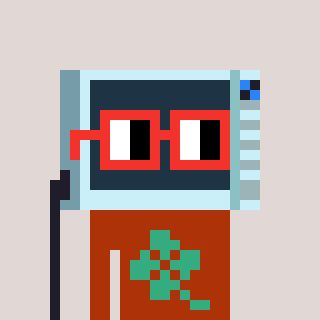
a pixel art character with square red glasses, a microwave-shaped head and a hotbrown-colored body on a warm background